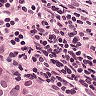
Metastatic tissue present: yes